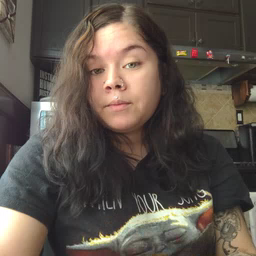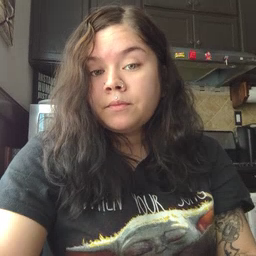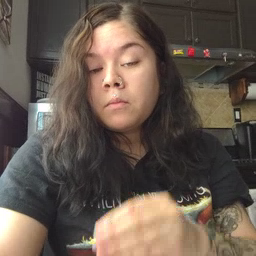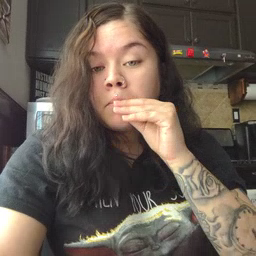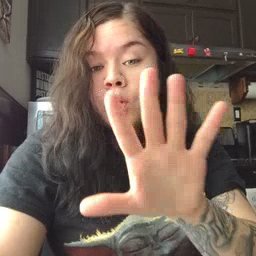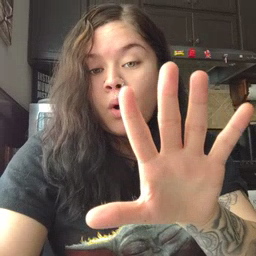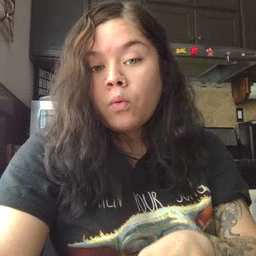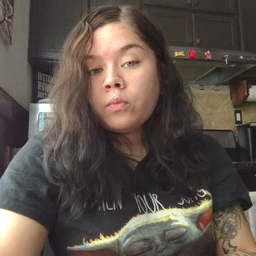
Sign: blow